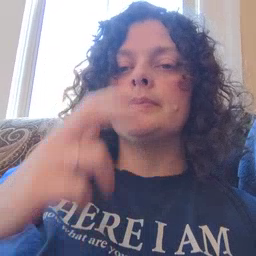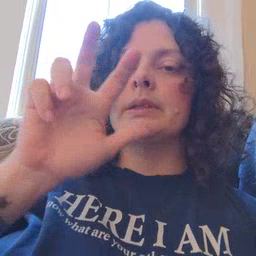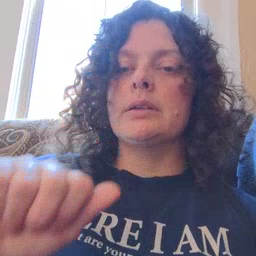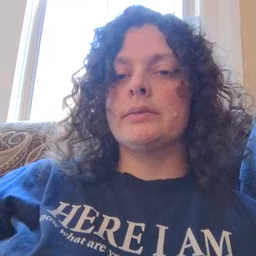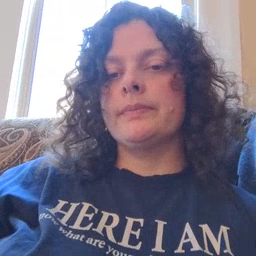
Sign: pizza